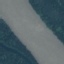
Land use / land cover: River